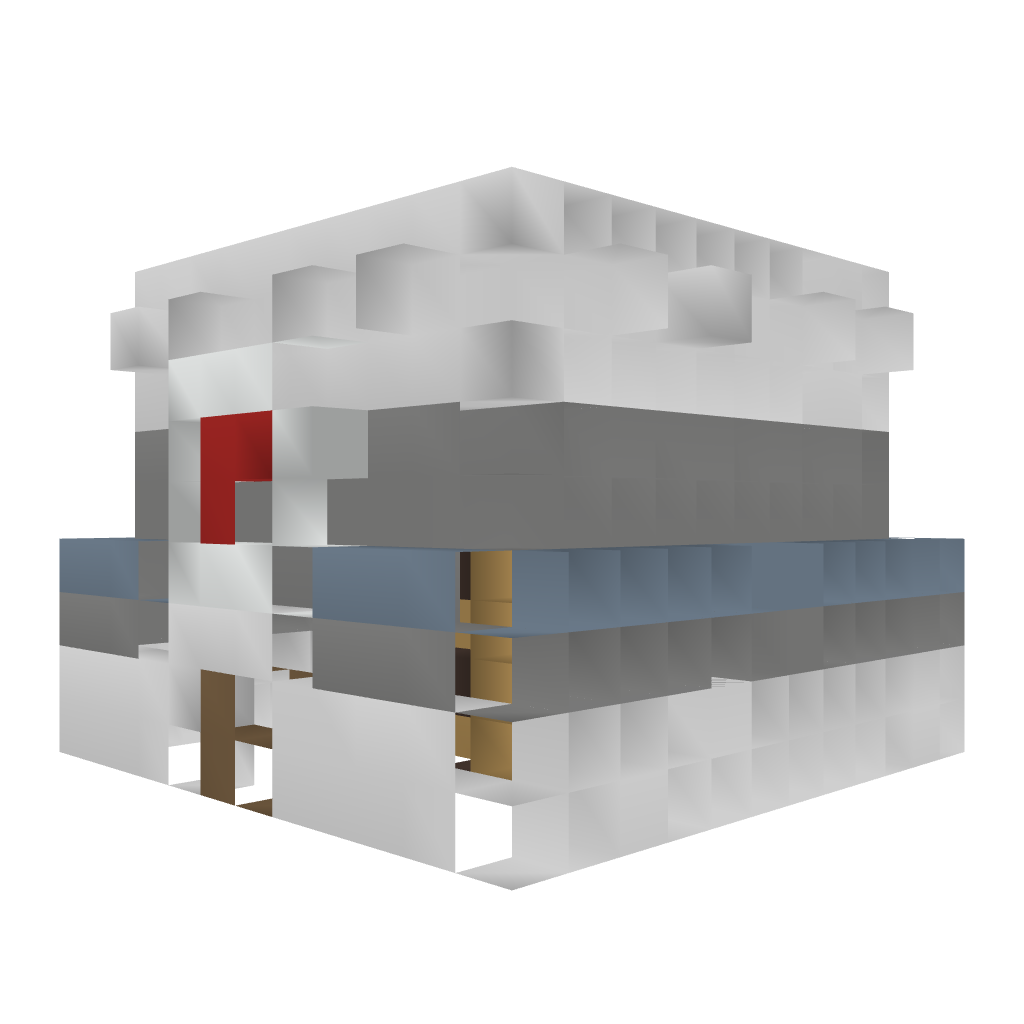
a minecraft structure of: Kingdom rush bowmen tower